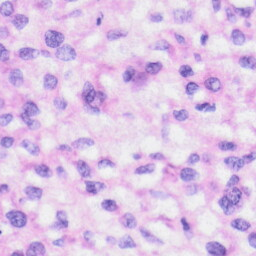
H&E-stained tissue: Liver